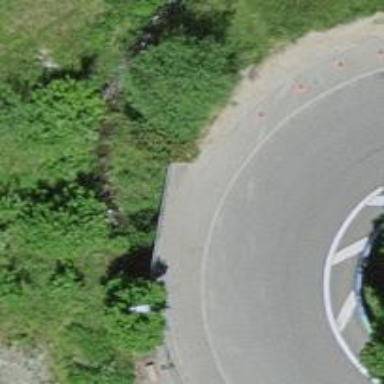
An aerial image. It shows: Asphalt sidewalk along the footway.